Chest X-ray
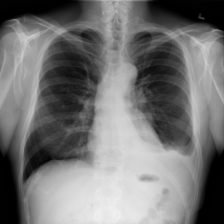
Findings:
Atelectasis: negative
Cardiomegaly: negative
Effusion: negative
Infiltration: negative
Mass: negative
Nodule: positive
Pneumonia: negative
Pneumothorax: negative
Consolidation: negative
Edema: negative
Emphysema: negative
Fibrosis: negative
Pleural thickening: negative
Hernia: negative